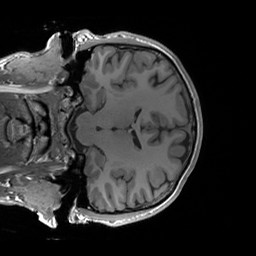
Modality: T1w
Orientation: coronal
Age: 30
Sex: male